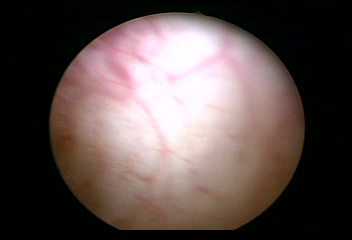
Modality: WLC
Class: Normal mucosa
Bladder cancer association: No